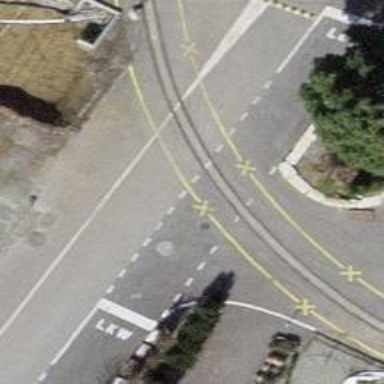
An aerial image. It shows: Railway level crossing.